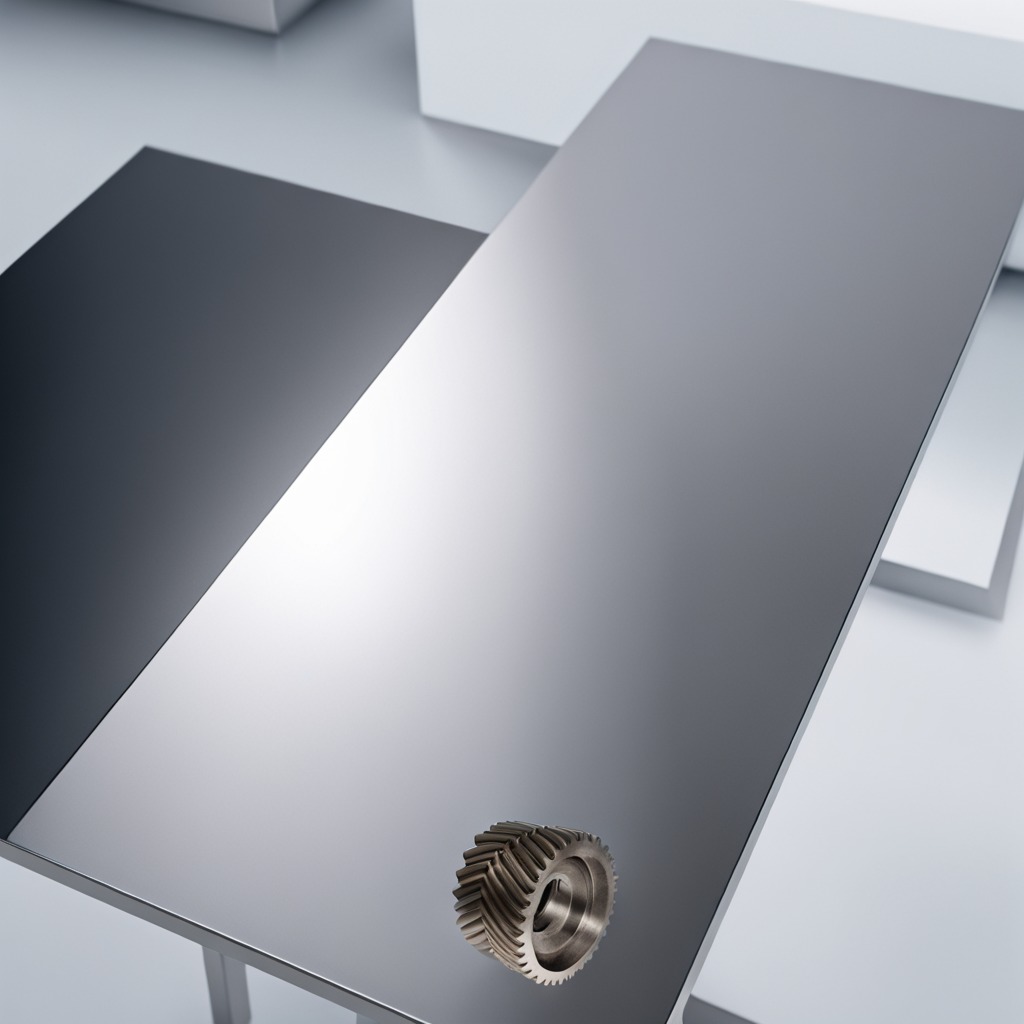
A steel gear with teeth is lying on a stainless steel table in a high-end prototyping lab.